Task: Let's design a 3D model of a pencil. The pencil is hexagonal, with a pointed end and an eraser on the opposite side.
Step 47:
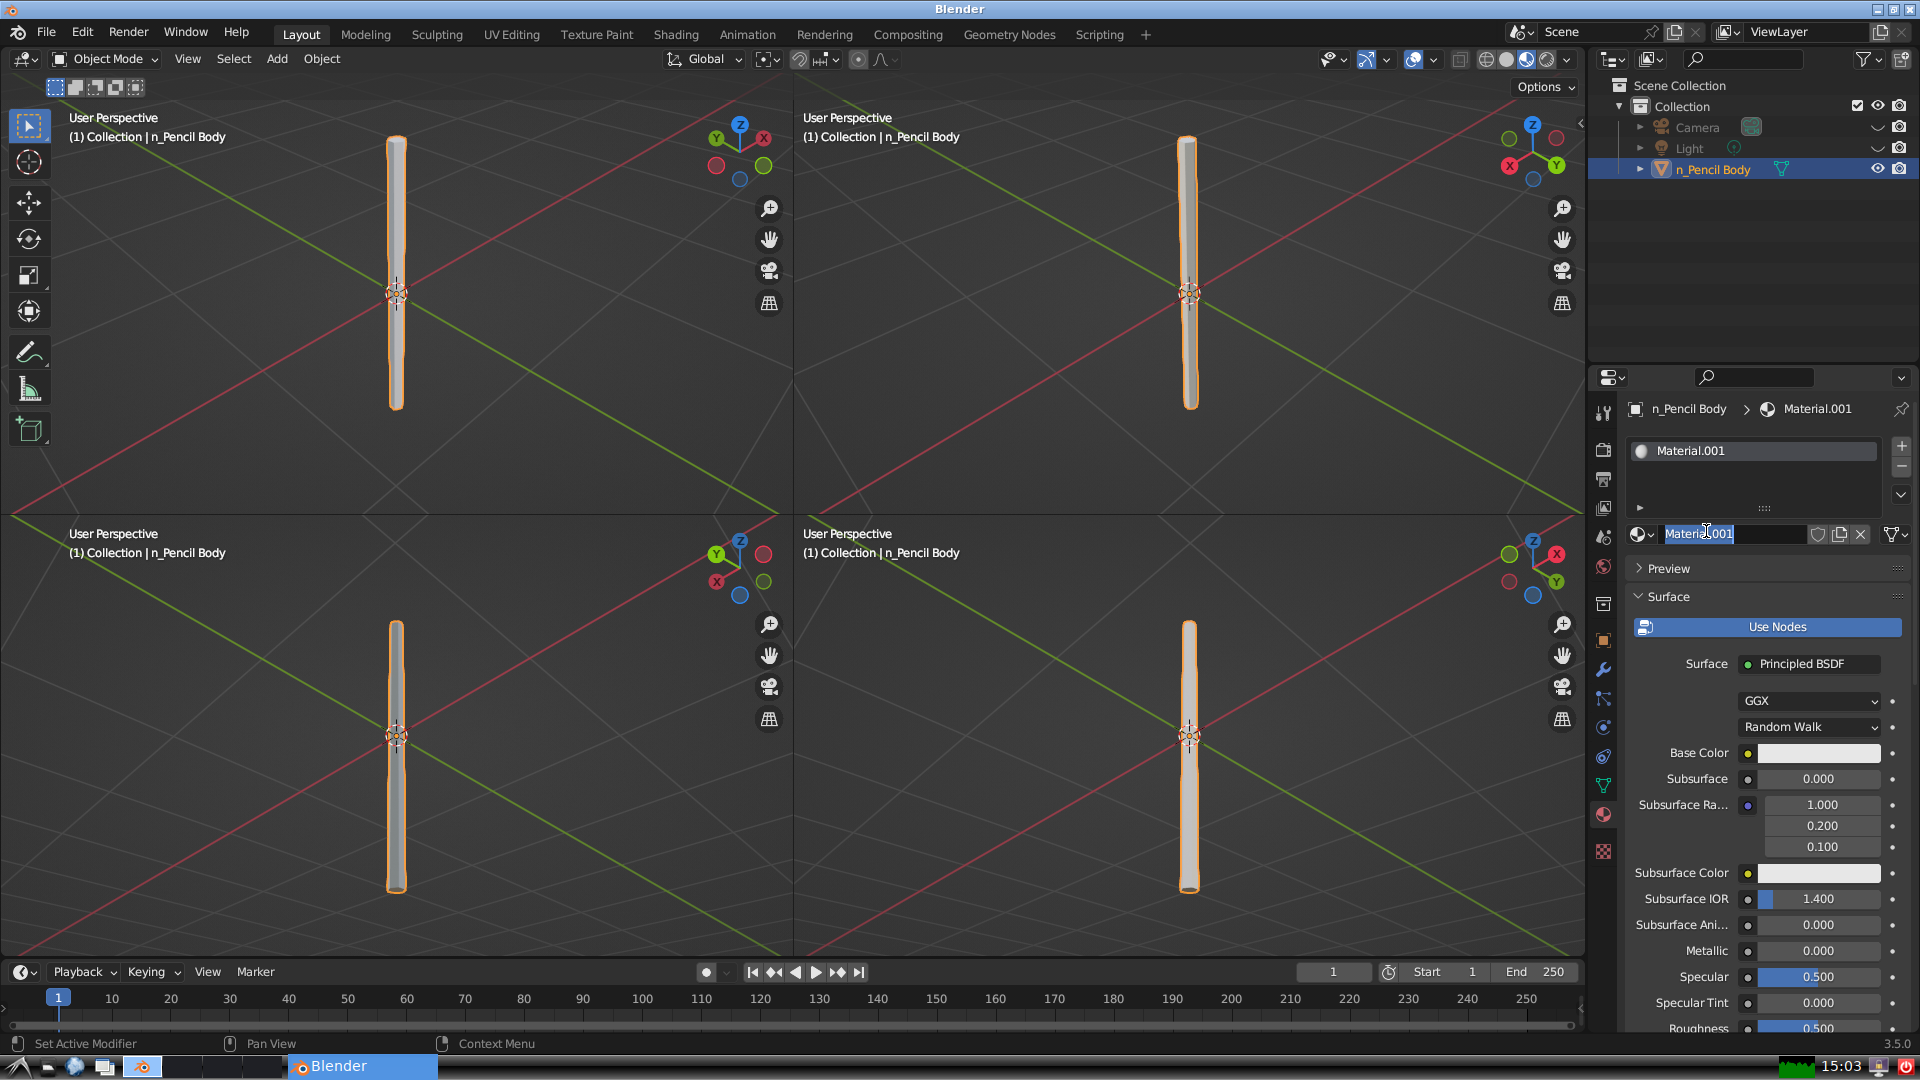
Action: input_text: n_Wood